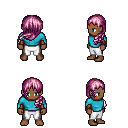
a pixel art fantasy rpg character, male body template, human, dark skin, teal long-sleeve shirt, white pants, pink left-swept hairstyle, cloth bracers, four views (front, back, left, right), 2x2 character sprite sheet, small pixel art, hard edges, no anti-aliasing